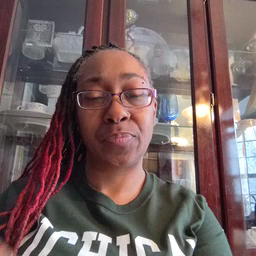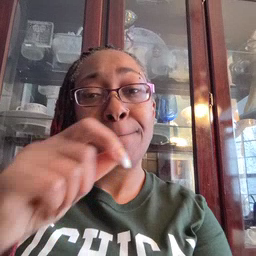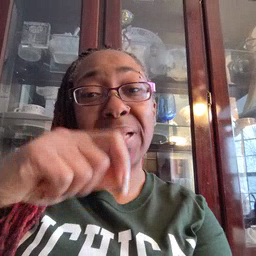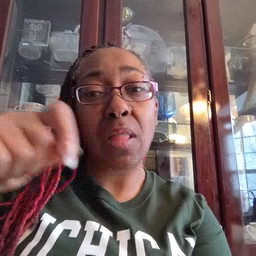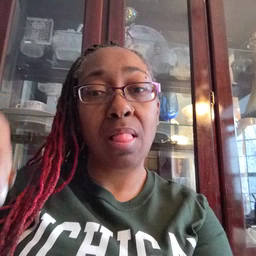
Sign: pencil